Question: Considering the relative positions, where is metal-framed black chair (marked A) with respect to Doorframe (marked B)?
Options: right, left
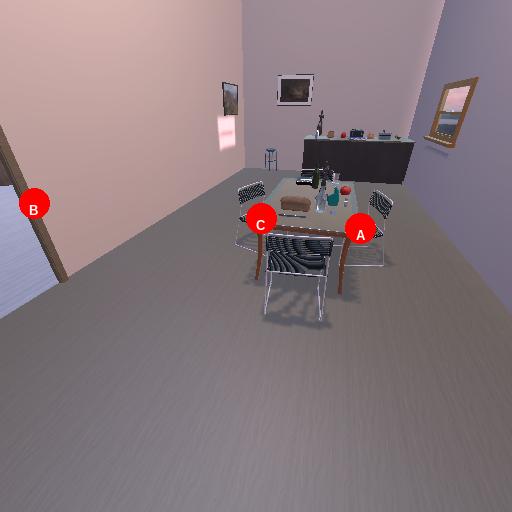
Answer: right